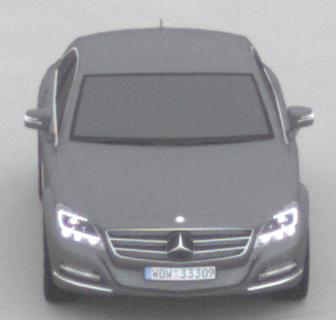
Make: Mercedes-Benz
Model: CLS Coupé 350
Detailed model: CLS-Class (218) Coupé
Model produced from: 2011/01
Model produced until: 2014/07
Doors: 4
Color: gray
Road condition: dry road
Daytime: morning or afternoon
Contrast: low contrast